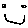
Label: smiley face